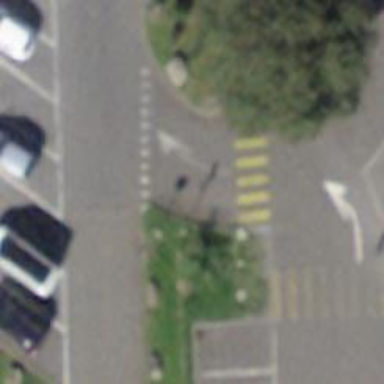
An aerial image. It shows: Road with "give way" sign.